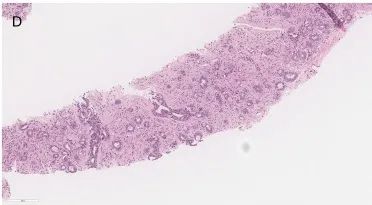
(D) Higher power view of left breast core biopsy showing benign glands with small amounts of intervening stroma. The features are compatible with fibroadenoma with some features raising the possibility of tubular adenoma.
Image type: pathology (h&e)